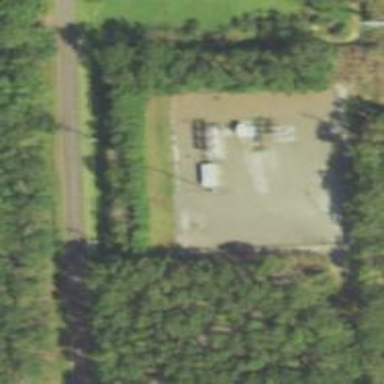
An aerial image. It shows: There is distribution substation enclosed by fence.